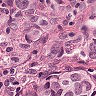
Metastatic tissue present: yes